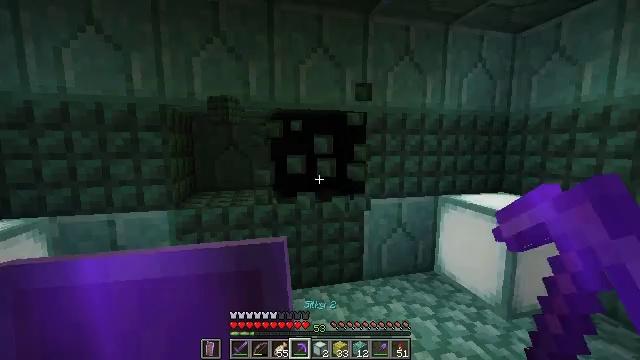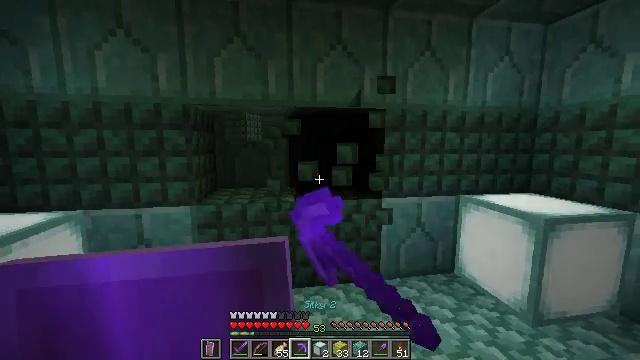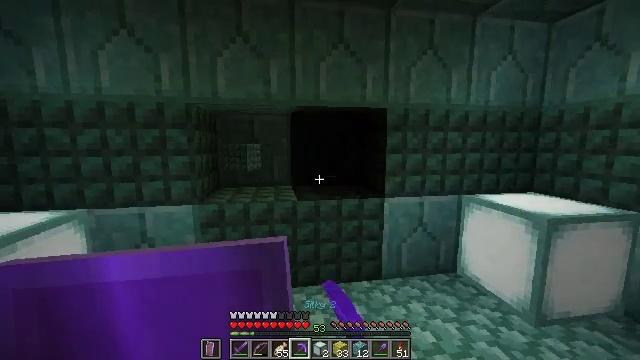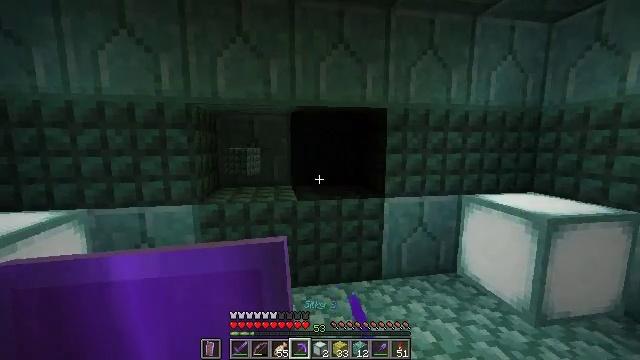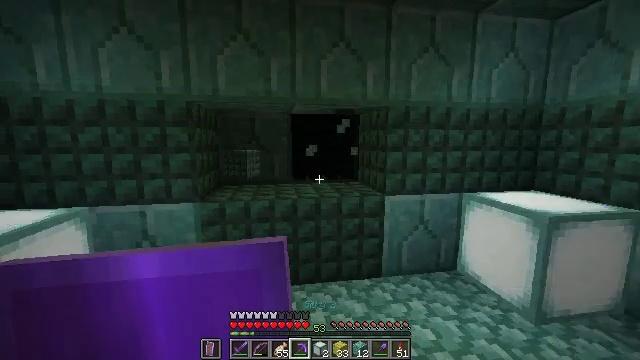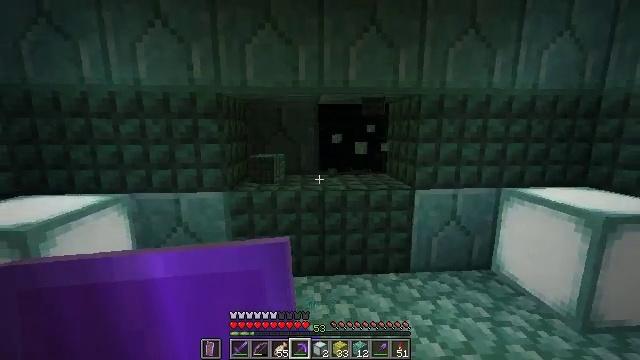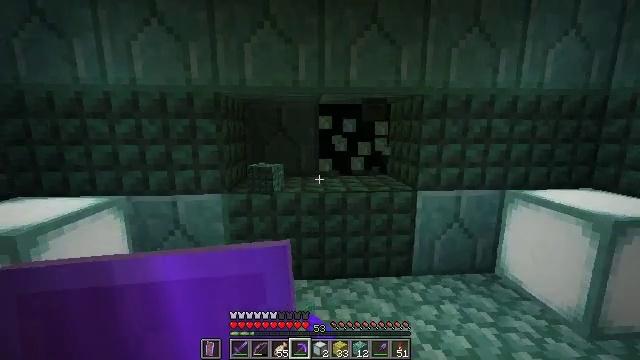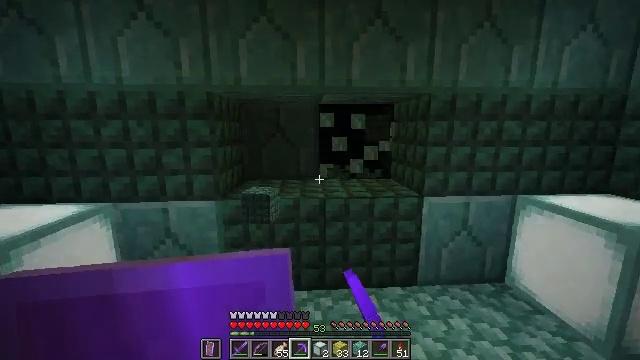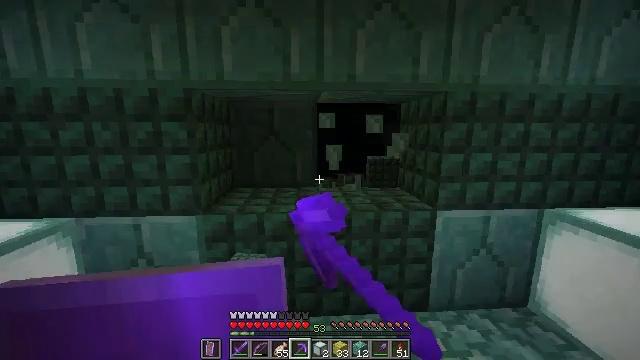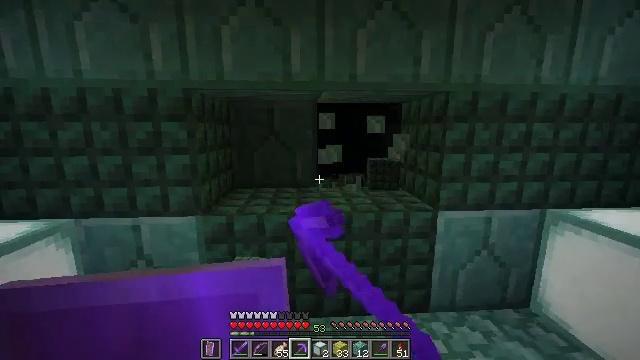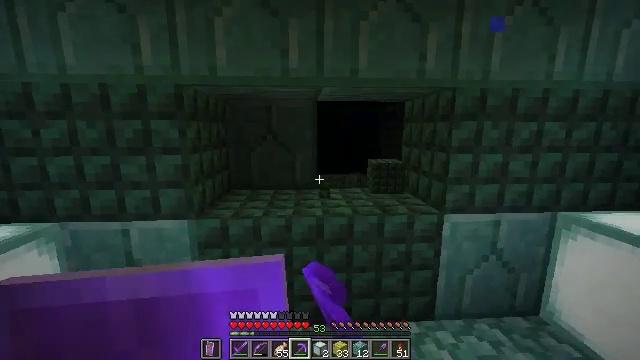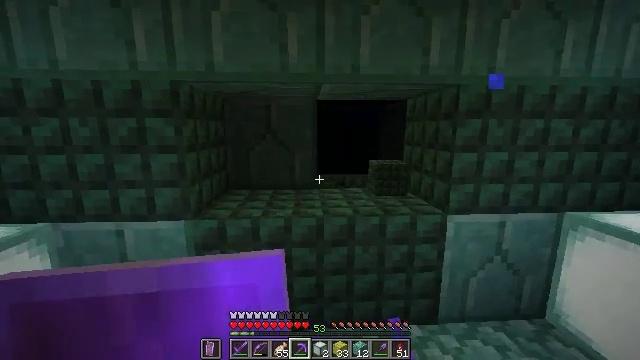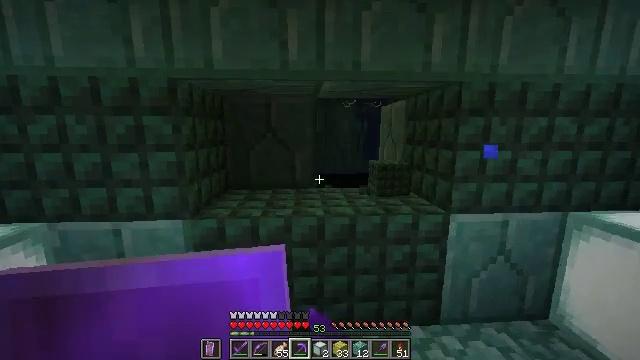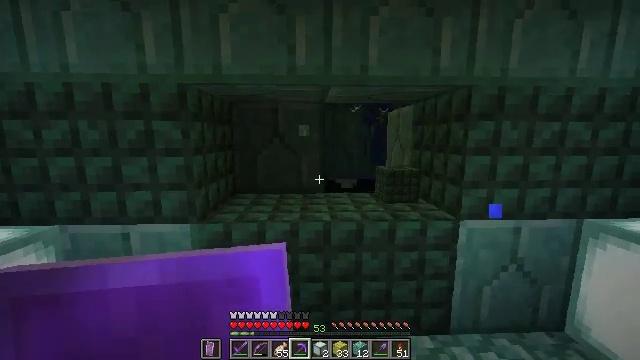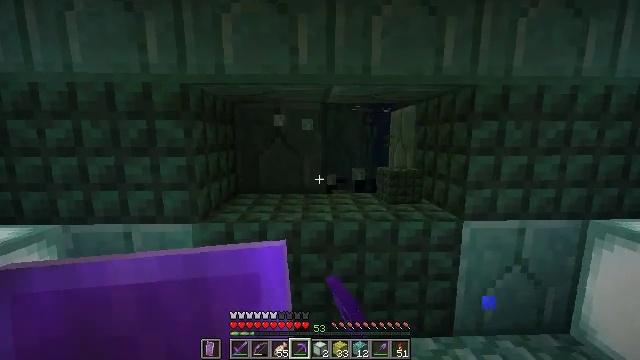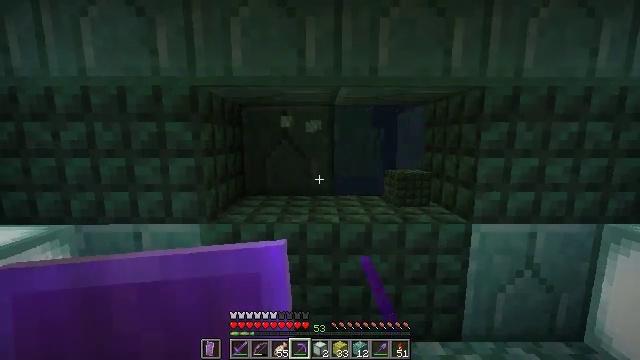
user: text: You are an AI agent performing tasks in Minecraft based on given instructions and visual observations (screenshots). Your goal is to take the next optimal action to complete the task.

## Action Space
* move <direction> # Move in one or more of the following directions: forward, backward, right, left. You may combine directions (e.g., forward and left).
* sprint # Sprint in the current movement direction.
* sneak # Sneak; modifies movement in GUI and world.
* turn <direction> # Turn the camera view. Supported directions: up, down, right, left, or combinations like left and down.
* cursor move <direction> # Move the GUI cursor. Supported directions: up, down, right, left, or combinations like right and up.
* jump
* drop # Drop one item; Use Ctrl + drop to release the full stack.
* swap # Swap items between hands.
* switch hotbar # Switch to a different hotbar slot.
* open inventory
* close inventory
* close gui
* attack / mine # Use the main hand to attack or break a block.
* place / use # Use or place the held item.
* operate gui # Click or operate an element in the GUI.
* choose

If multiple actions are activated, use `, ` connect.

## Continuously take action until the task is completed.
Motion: motion action
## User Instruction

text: Mine prismarine bricks from the ocean monument.
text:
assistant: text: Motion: turn left, attack / mine
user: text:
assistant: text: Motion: attack / mine
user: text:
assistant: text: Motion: attack / mine
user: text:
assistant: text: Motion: attack / mine
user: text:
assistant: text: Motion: move forward, turn left and down, attack / mine
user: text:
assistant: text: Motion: move forward, attack / mine
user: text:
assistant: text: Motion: move forward, attack / mine
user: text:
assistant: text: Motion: move forward, attack / mine
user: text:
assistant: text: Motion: attack / mine
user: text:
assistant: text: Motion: attack / mine
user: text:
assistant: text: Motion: attack / mine
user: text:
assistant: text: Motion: attack / mine
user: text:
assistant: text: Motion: turn left and up, attack / mine
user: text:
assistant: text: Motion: attack / mine
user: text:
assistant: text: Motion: turn left, attack / mine
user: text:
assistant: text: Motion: attack / mine
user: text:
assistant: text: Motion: attack / mine
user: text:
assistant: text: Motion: attack / mine
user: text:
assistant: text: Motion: attack / mine
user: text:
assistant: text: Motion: attack / mine
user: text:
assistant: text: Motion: no_op
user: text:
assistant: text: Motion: no_op
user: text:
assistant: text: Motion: no_op
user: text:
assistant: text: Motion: no_op
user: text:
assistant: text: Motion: no_op